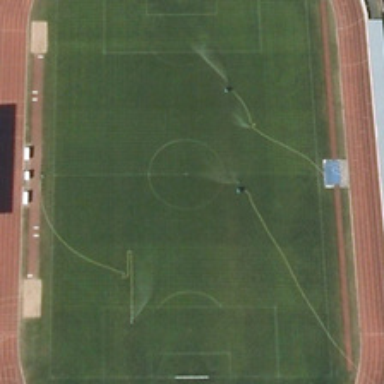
A football field is in a playground .